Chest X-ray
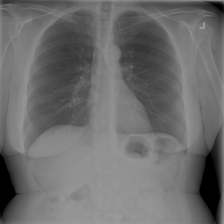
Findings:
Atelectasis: negative
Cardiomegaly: negative
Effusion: negative
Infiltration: negative
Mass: negative
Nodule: negative
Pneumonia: negative
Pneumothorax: negative
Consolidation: negative
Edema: negative
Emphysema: negative
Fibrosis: negative
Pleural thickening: negative
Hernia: negative